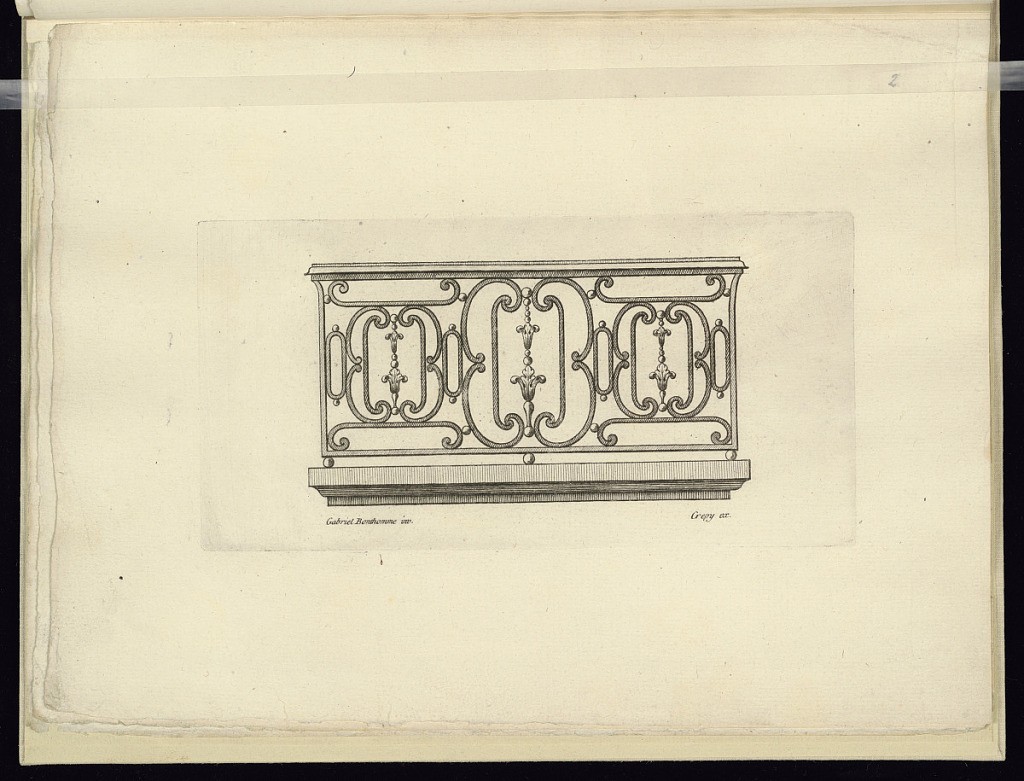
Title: Design for a Balustrade (Rail)
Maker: Gabriel Bonthomme, France, active ca. 1775
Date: ca. 1775
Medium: Etching on paper
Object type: Print
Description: Design for a wrought iron balcony rail (or section of a balustrade) featuring leaves, beads, and c-scrolls. The plate is signed.